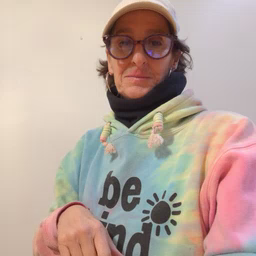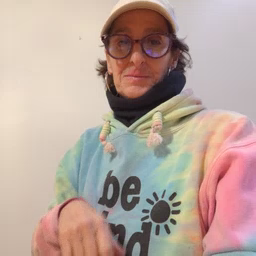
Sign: dirty